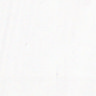
Metastatic tissue present: no